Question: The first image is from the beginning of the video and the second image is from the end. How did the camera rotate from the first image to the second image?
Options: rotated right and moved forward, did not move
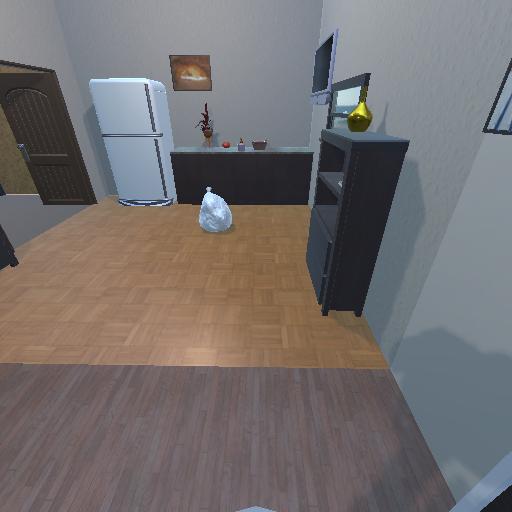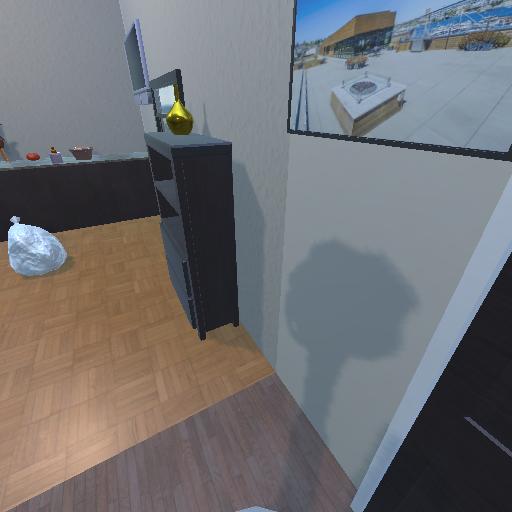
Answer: rotated right and moved forward